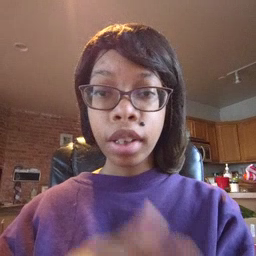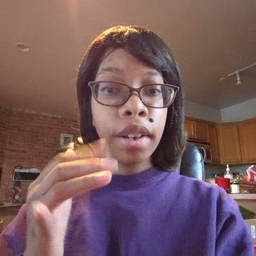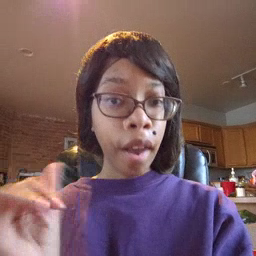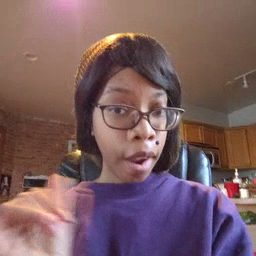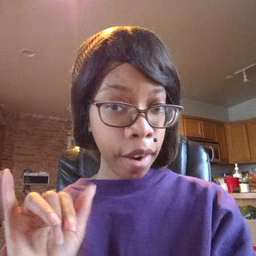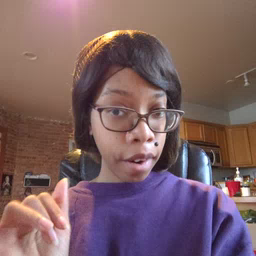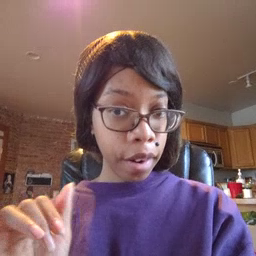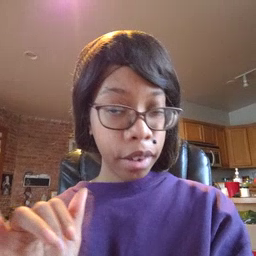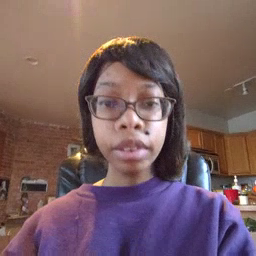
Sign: like